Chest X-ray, PA view. Patient: 65 years old, sex M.
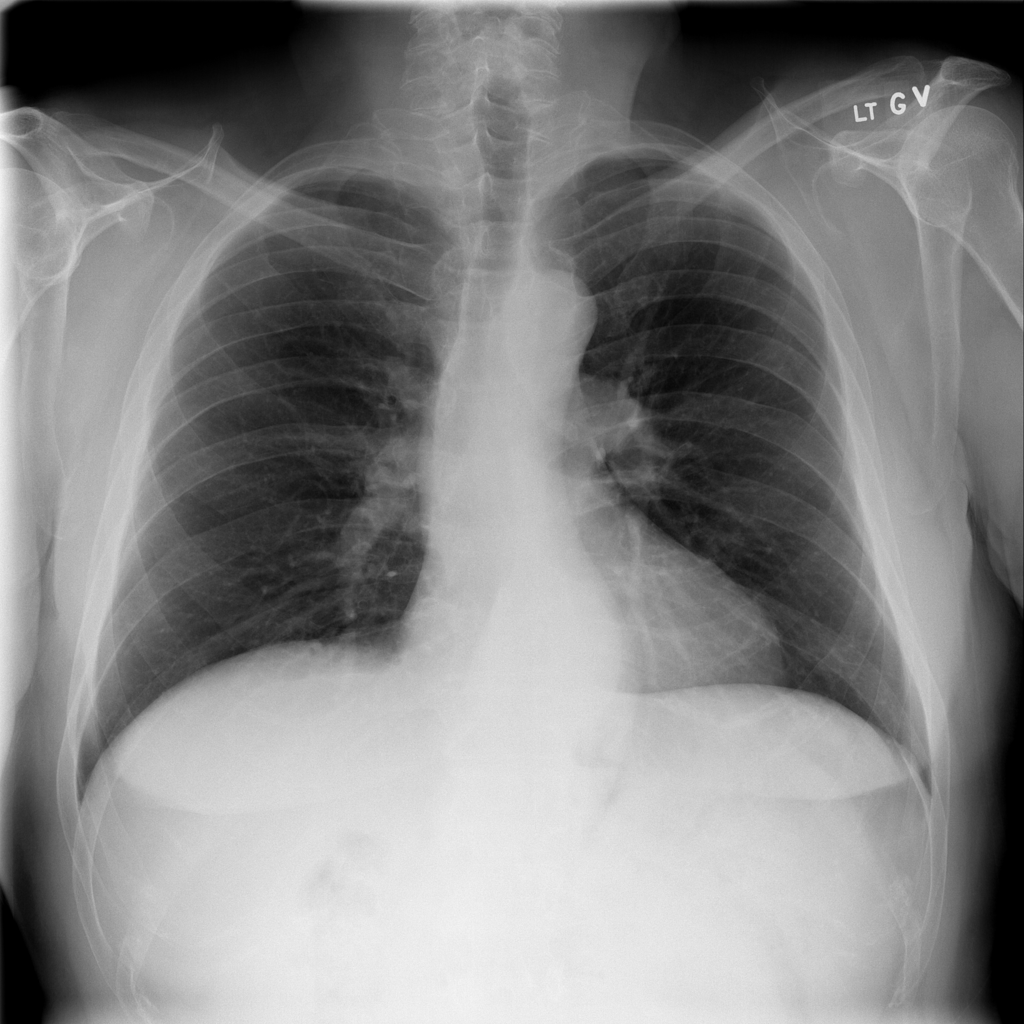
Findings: Hernia